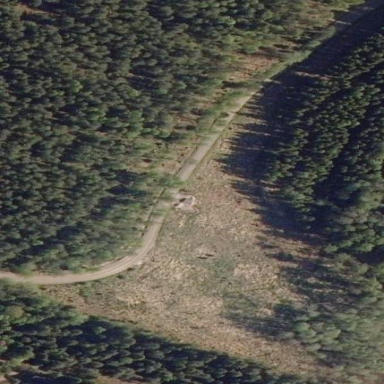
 likely man-made clearing in the landscape."